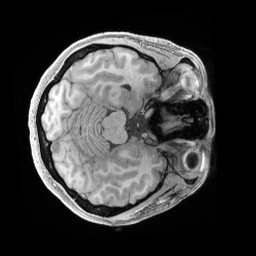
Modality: T1w
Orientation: axial
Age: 38
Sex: female
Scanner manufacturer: siemens
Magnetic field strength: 3 T
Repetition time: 2.4 s
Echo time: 0.00241 s